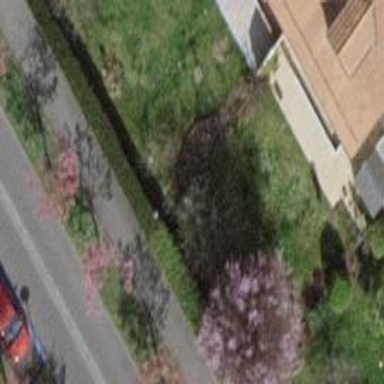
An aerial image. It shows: Garden surrounded by fence.